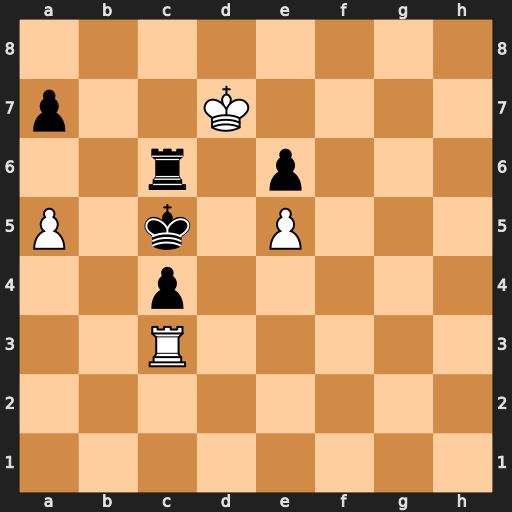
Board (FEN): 8/p2K4/2r1p3/P1k1P3/2p5/2R5/8/8
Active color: w
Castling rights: -
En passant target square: -
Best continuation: Rxc4+ Kxc4 Kxc6